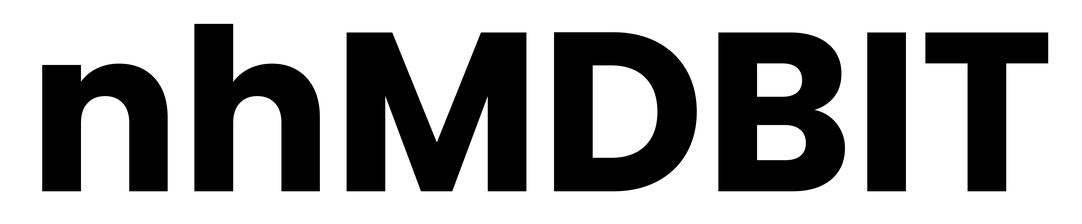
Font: Poppins-Bold